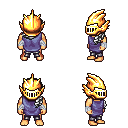
a pixel art fantasy rpg character, male body template, human, tanned skin, chain tabard jacket, metal pants, white left-swept hairstyle, gold helm, white cloth bandages, four views (front, back, left, right), 2x2 character sprite sheet, small pixel art, hard edges, no anti-aliasing